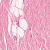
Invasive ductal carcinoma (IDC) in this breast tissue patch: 0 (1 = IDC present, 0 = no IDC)